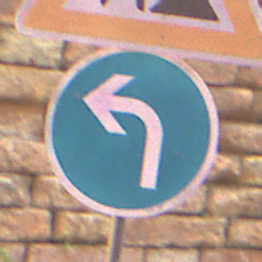
Verkehrszeichen: VorgeschriebeneFahrtrichtungLinks
Zusatzzeichen oben: Arbeitsstelle
Umgebung: Outdoor, Urban
Tageszeit: MorningAfternoon
Wetter: Clear
Licht: Natural
Jahreszeit: NotSpecified
Kontrast: MediumContrast